Interaction volume radius: 5 \u00c5
Interaction volume height: 35 \u00c5
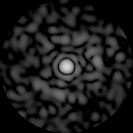
Disorder parameter: 0.8146